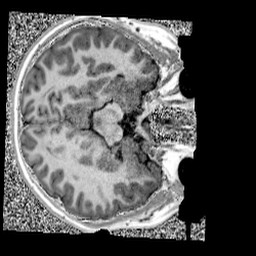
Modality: UNIT1
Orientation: axial
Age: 11
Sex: male
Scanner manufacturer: siemens
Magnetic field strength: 3 T
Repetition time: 4 s
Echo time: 0.00299 s